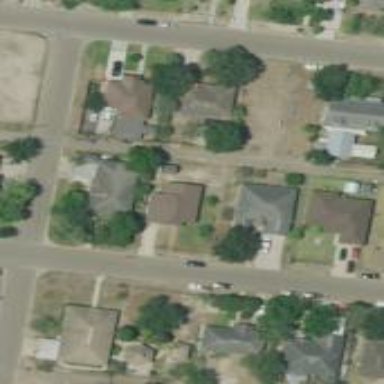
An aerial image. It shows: Alley classified as service road.